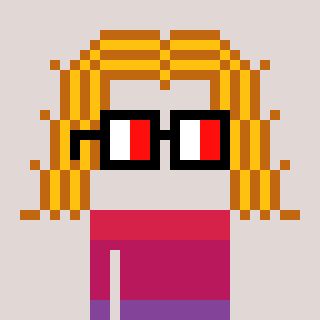
a pixel art character with square glasses with black frames and red eyes, a hair-shaped head and a orange-colored body on a warm background